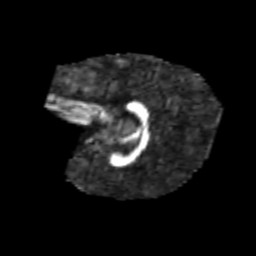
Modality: FA
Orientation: sagittal
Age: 5
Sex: male
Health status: healthy